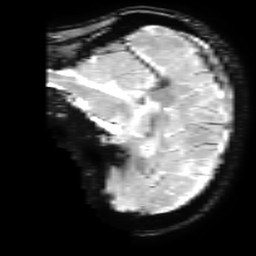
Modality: T2starw
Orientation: sagittal
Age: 22
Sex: female
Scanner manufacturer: ge
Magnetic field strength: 3 T
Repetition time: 0.65 s
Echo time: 0.02 s